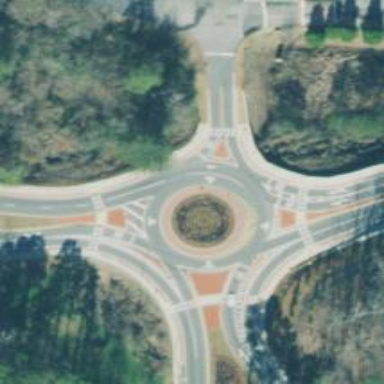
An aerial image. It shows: Tertiary road leading to roundabout.